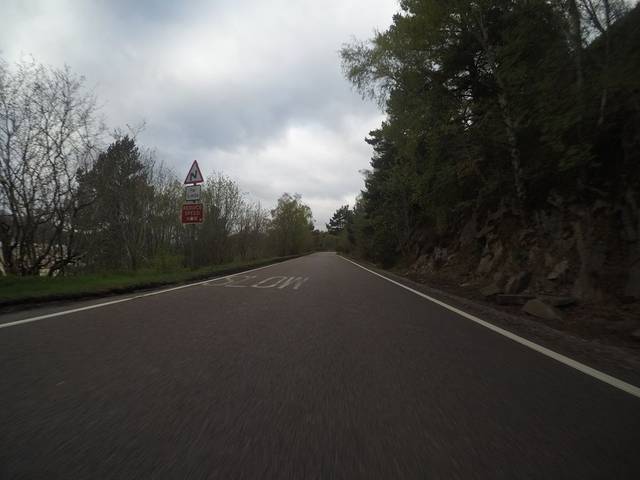
Region: United Kingdom
Coordinates: 56.974, -4.415